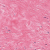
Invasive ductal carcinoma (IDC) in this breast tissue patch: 0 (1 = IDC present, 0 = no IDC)